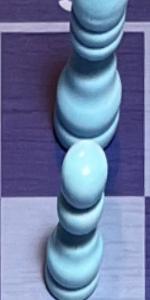
Label: Pawn_White